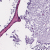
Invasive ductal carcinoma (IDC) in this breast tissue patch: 0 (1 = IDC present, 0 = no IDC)